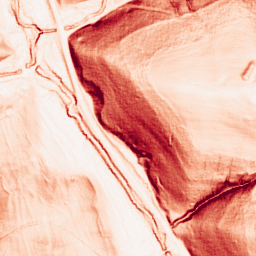
Category: morphological
Decomposition family: morphological_gradient
Decomposition parameters: size: 3
shape: square
Upsampling method: sinc_hamming
Upsampling parameters: scale: 8
kernel_size: 16
Upsampling scale: 8